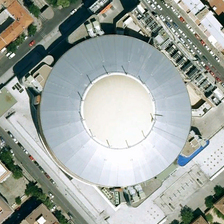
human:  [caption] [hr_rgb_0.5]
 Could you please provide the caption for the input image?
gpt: a silver gray circle center building is surrounded by some buildings and green trees .

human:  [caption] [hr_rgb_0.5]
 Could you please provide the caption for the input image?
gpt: the center is surrounded by dark green trees .

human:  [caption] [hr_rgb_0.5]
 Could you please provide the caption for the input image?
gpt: a basketball court is next to the center .

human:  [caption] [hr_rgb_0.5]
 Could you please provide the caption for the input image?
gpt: a silver gray circle center building is surrounded by some buildings and green trees .

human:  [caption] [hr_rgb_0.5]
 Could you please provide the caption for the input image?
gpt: the center is surrounded by dark green trees .